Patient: sex F, age 62
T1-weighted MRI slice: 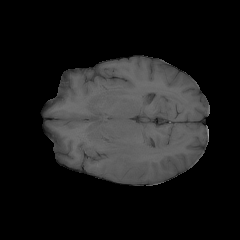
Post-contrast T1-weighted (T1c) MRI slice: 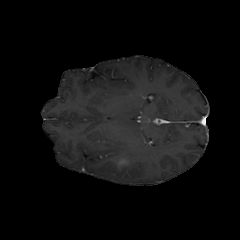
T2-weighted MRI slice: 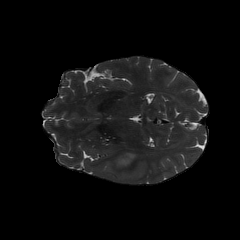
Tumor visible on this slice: yes
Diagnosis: Glioblastoma, IDH-wildtype
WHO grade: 4